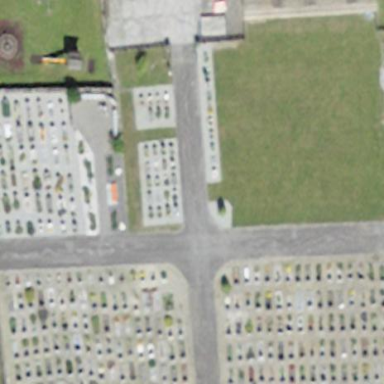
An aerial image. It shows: Grave yard.